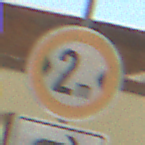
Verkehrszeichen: TatsaechlicheBreite2
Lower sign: RichtungsangabeDurchPfeile5
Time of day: Midday
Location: Outdoor (Suburban)
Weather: PartlyCloudy
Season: NotSpecified
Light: Natural